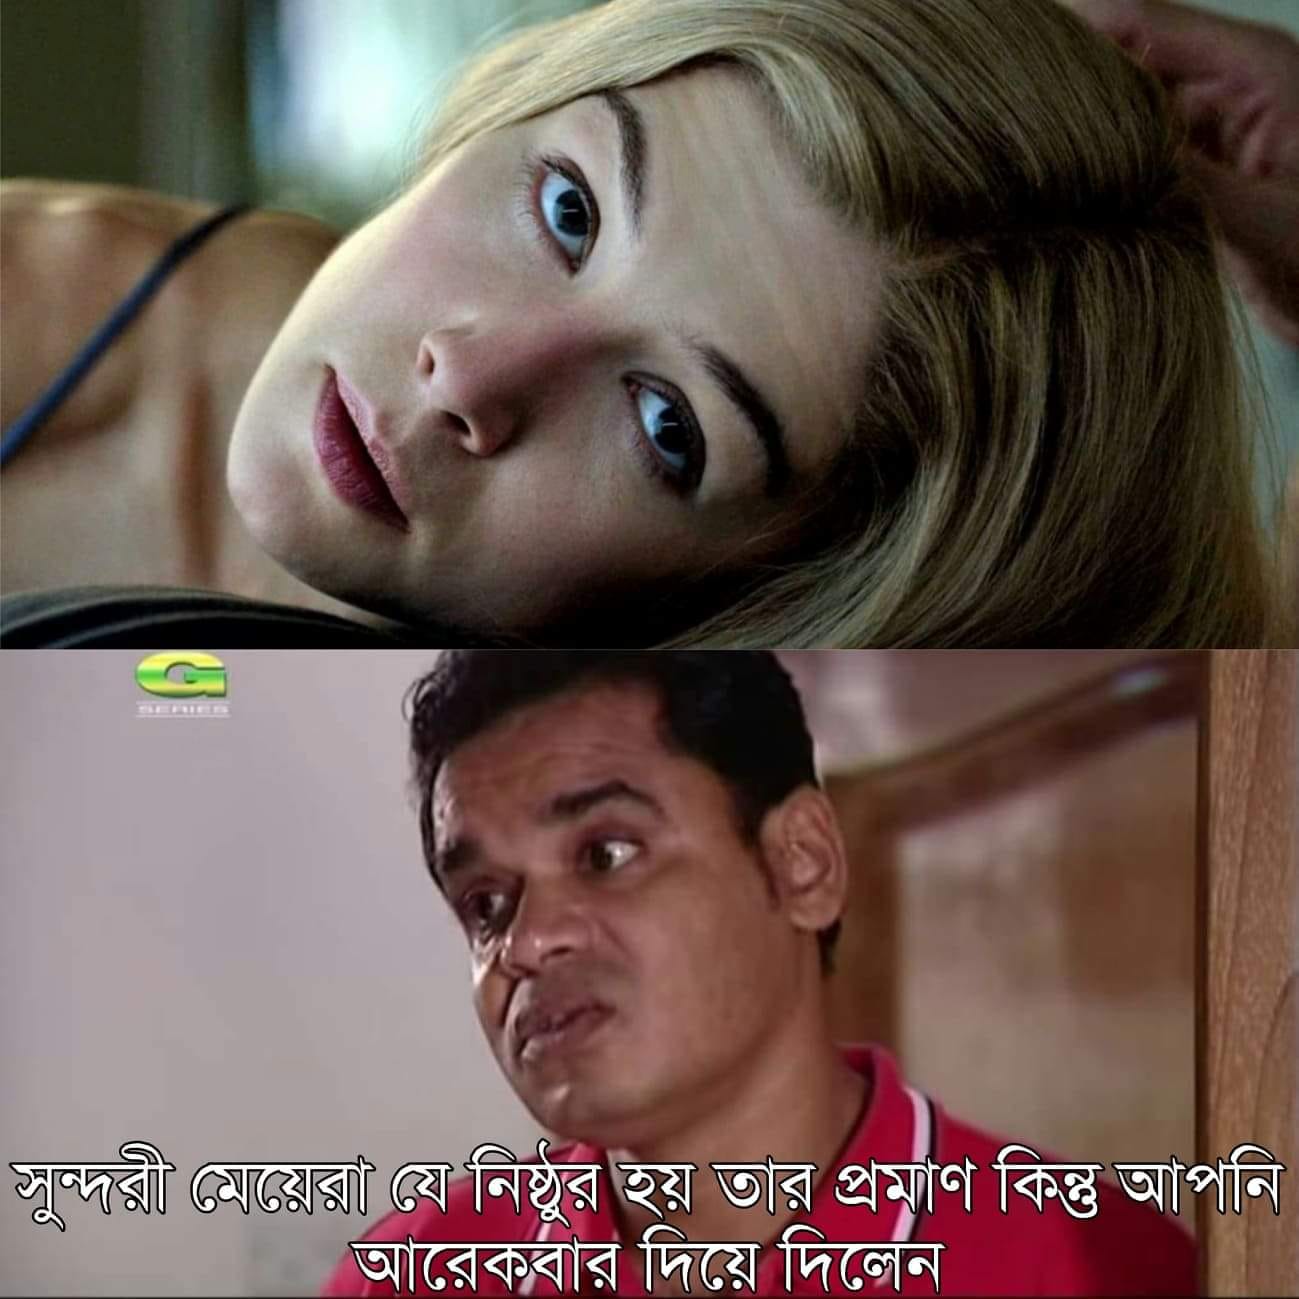
Caption: সুন্দরী মেয়েরা যে নিষ্ঠুর হয় তার প্রমাণ কিন্তু আপনি আরেকবার দিয়ে দিলেন
Label: hate